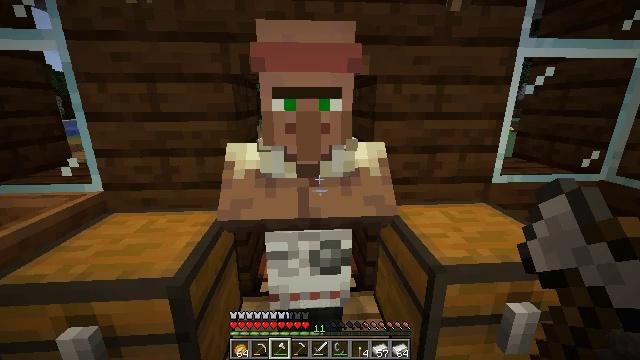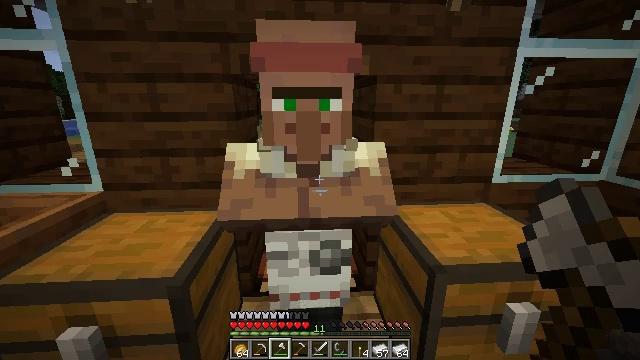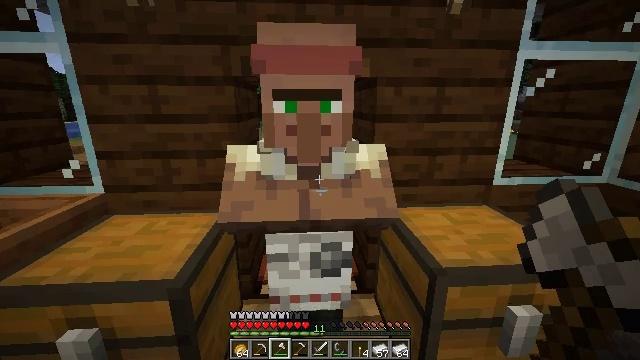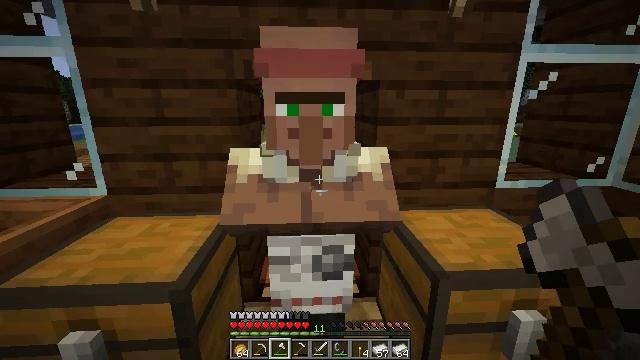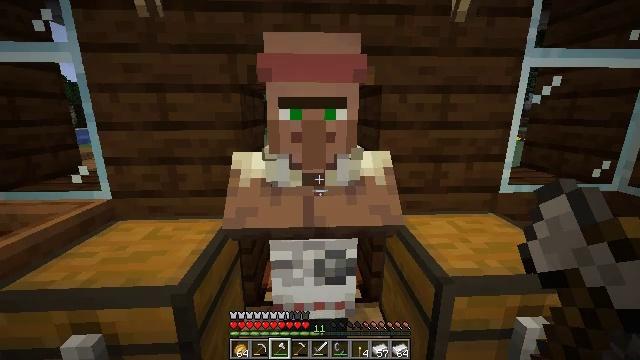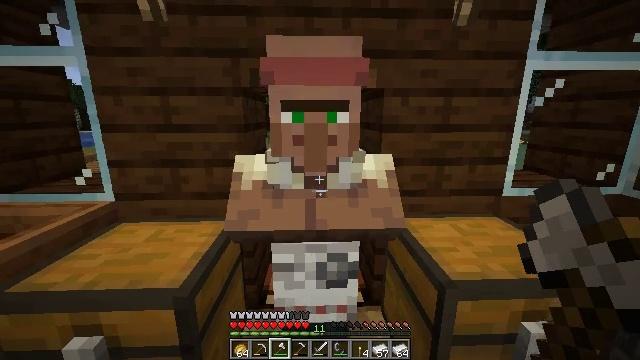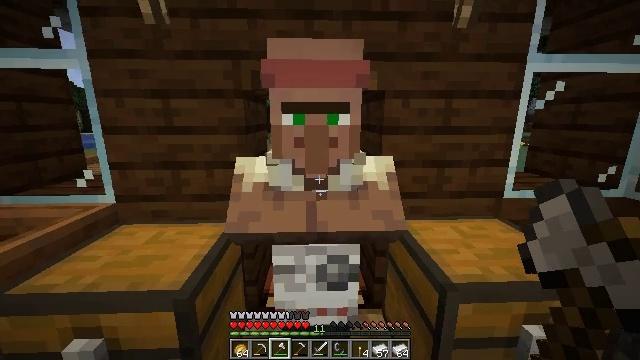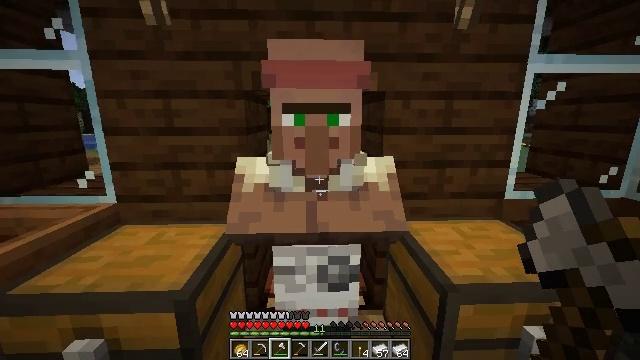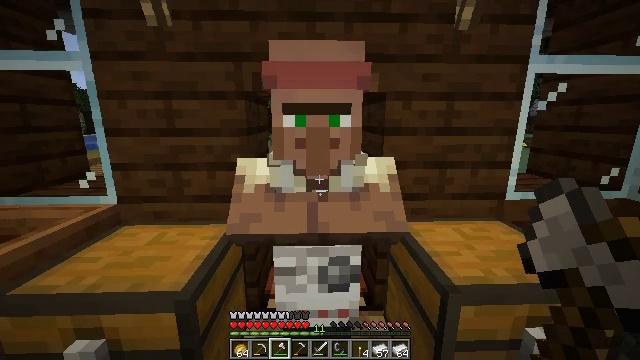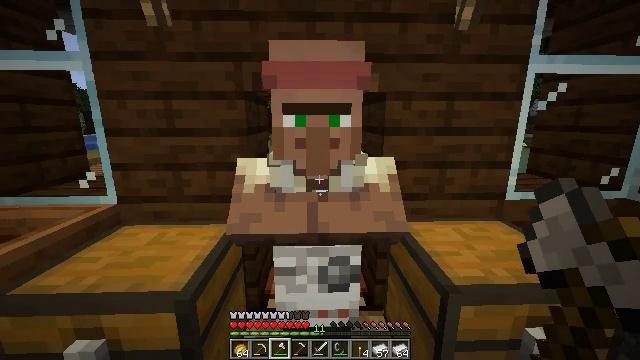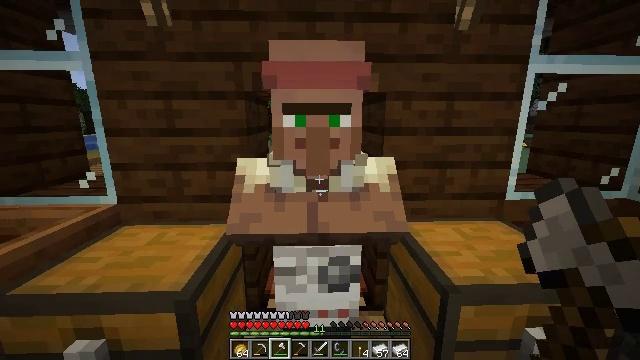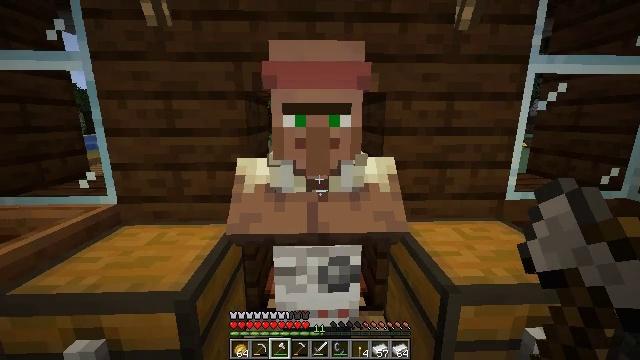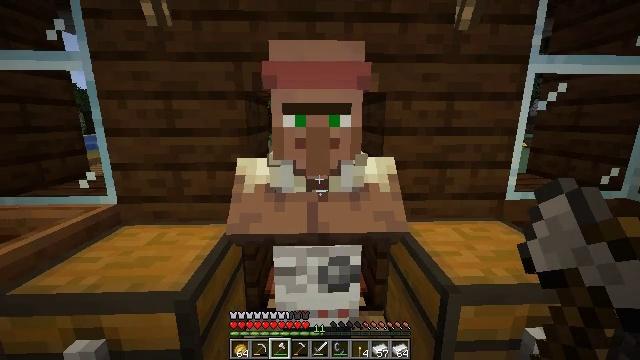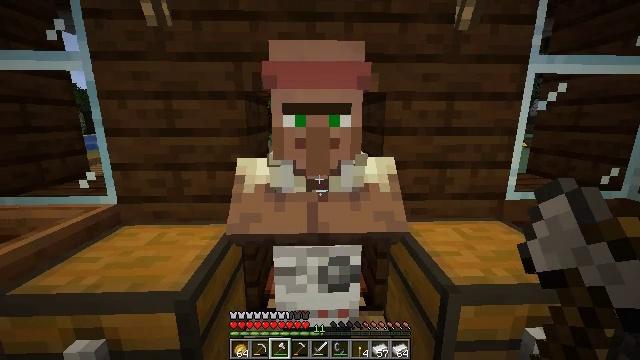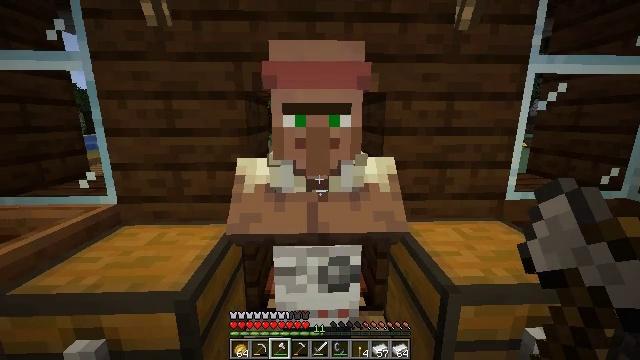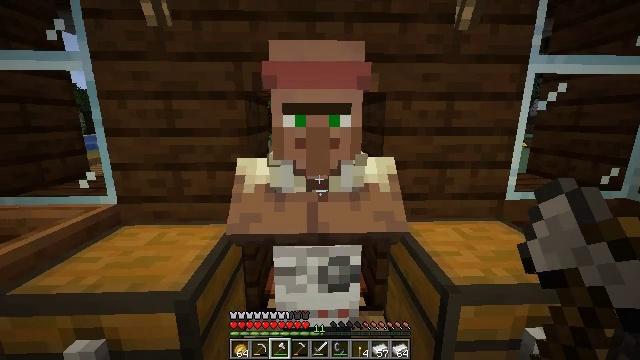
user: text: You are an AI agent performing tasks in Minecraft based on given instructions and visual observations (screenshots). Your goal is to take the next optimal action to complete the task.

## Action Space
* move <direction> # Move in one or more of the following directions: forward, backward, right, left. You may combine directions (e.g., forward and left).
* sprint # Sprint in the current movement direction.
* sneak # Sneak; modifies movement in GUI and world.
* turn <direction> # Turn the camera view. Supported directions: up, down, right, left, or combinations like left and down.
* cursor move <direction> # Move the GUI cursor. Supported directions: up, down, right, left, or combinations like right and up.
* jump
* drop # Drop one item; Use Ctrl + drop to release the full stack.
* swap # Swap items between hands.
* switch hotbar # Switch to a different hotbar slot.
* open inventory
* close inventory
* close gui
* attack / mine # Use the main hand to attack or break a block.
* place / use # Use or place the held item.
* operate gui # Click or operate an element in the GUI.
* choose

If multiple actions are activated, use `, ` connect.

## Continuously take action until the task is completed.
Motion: motion action
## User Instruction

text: Gather dirt.
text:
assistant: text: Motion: no_op
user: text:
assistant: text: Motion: no_op
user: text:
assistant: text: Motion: no_op
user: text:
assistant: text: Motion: no_op
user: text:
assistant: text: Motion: no_op
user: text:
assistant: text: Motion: no_op
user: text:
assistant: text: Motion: no_op
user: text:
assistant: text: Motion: no_op
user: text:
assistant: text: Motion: no_op
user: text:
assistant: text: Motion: no_op
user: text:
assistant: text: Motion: no_op
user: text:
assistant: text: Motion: no_op
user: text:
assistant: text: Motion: no_op
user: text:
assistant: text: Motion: no_op
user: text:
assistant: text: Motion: no_op
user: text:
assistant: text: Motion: no_op
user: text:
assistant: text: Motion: no_op
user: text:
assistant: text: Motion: move left
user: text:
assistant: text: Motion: move left
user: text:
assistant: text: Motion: move left
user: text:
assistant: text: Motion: move left, turn right
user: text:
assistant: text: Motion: turn right
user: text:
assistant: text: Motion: turn right and up
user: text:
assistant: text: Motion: turn right and up
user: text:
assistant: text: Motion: turn right and up
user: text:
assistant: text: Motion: turn up
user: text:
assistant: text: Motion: turn up
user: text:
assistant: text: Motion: no_op
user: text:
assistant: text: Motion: turn up
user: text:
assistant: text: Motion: turn left and up